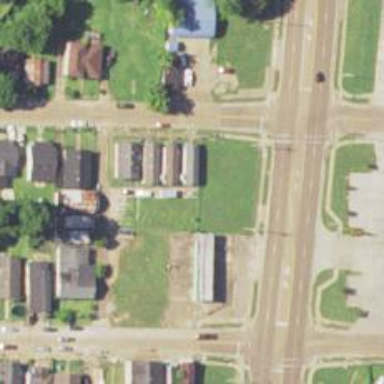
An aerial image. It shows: Alley classified as service road.